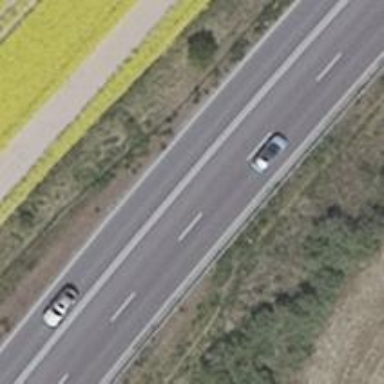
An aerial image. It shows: Asphalt motorway of trunk classification.